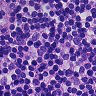
Metastatic tissue present: no